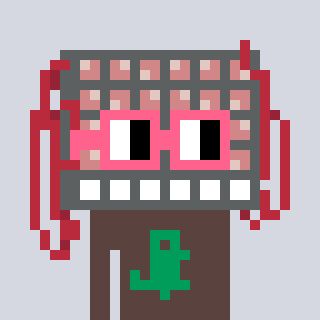
a pixel art character with square pink glasses, a turing-shaped head and a darkbrown-colored body on a cool background